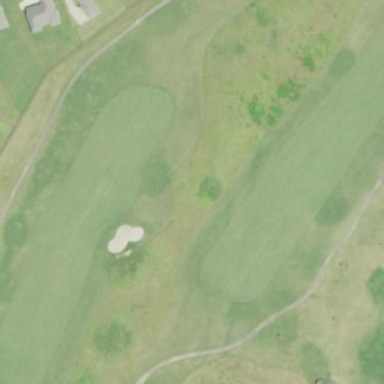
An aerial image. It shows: Rough area in golf course.